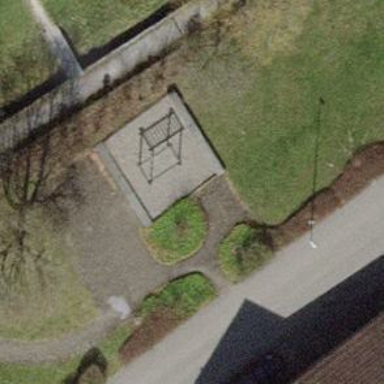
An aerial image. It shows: Playground with sandpit area surfaced with gravel.